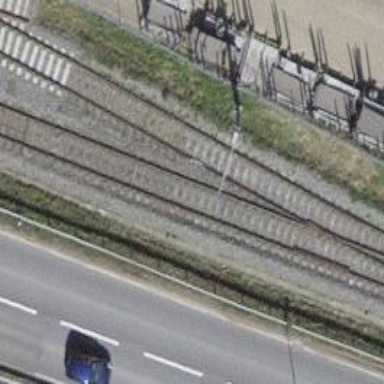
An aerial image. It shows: Rail spur with electrified contact lines for the railway.